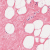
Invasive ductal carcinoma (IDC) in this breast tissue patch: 0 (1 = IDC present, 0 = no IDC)